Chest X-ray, AP view. Patient: 18 years old, sex F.
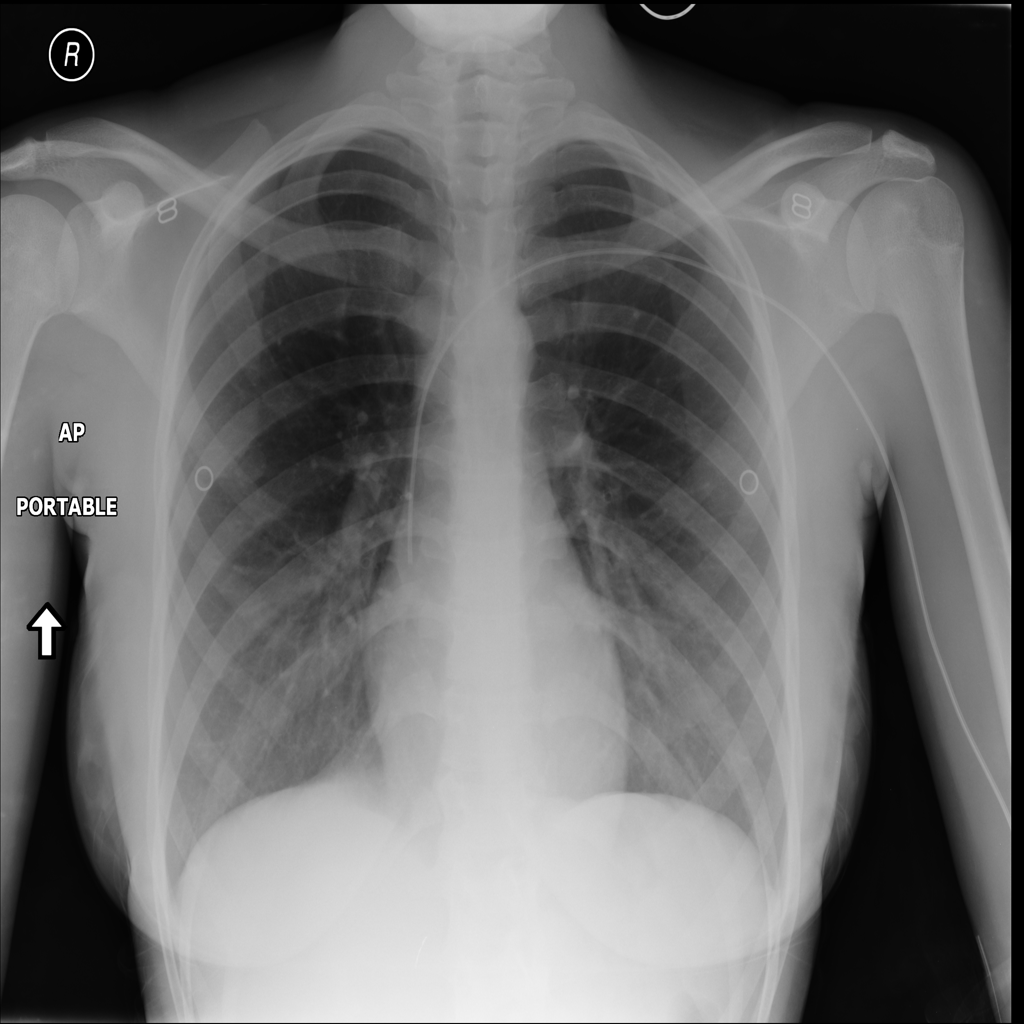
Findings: No Finding